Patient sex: M
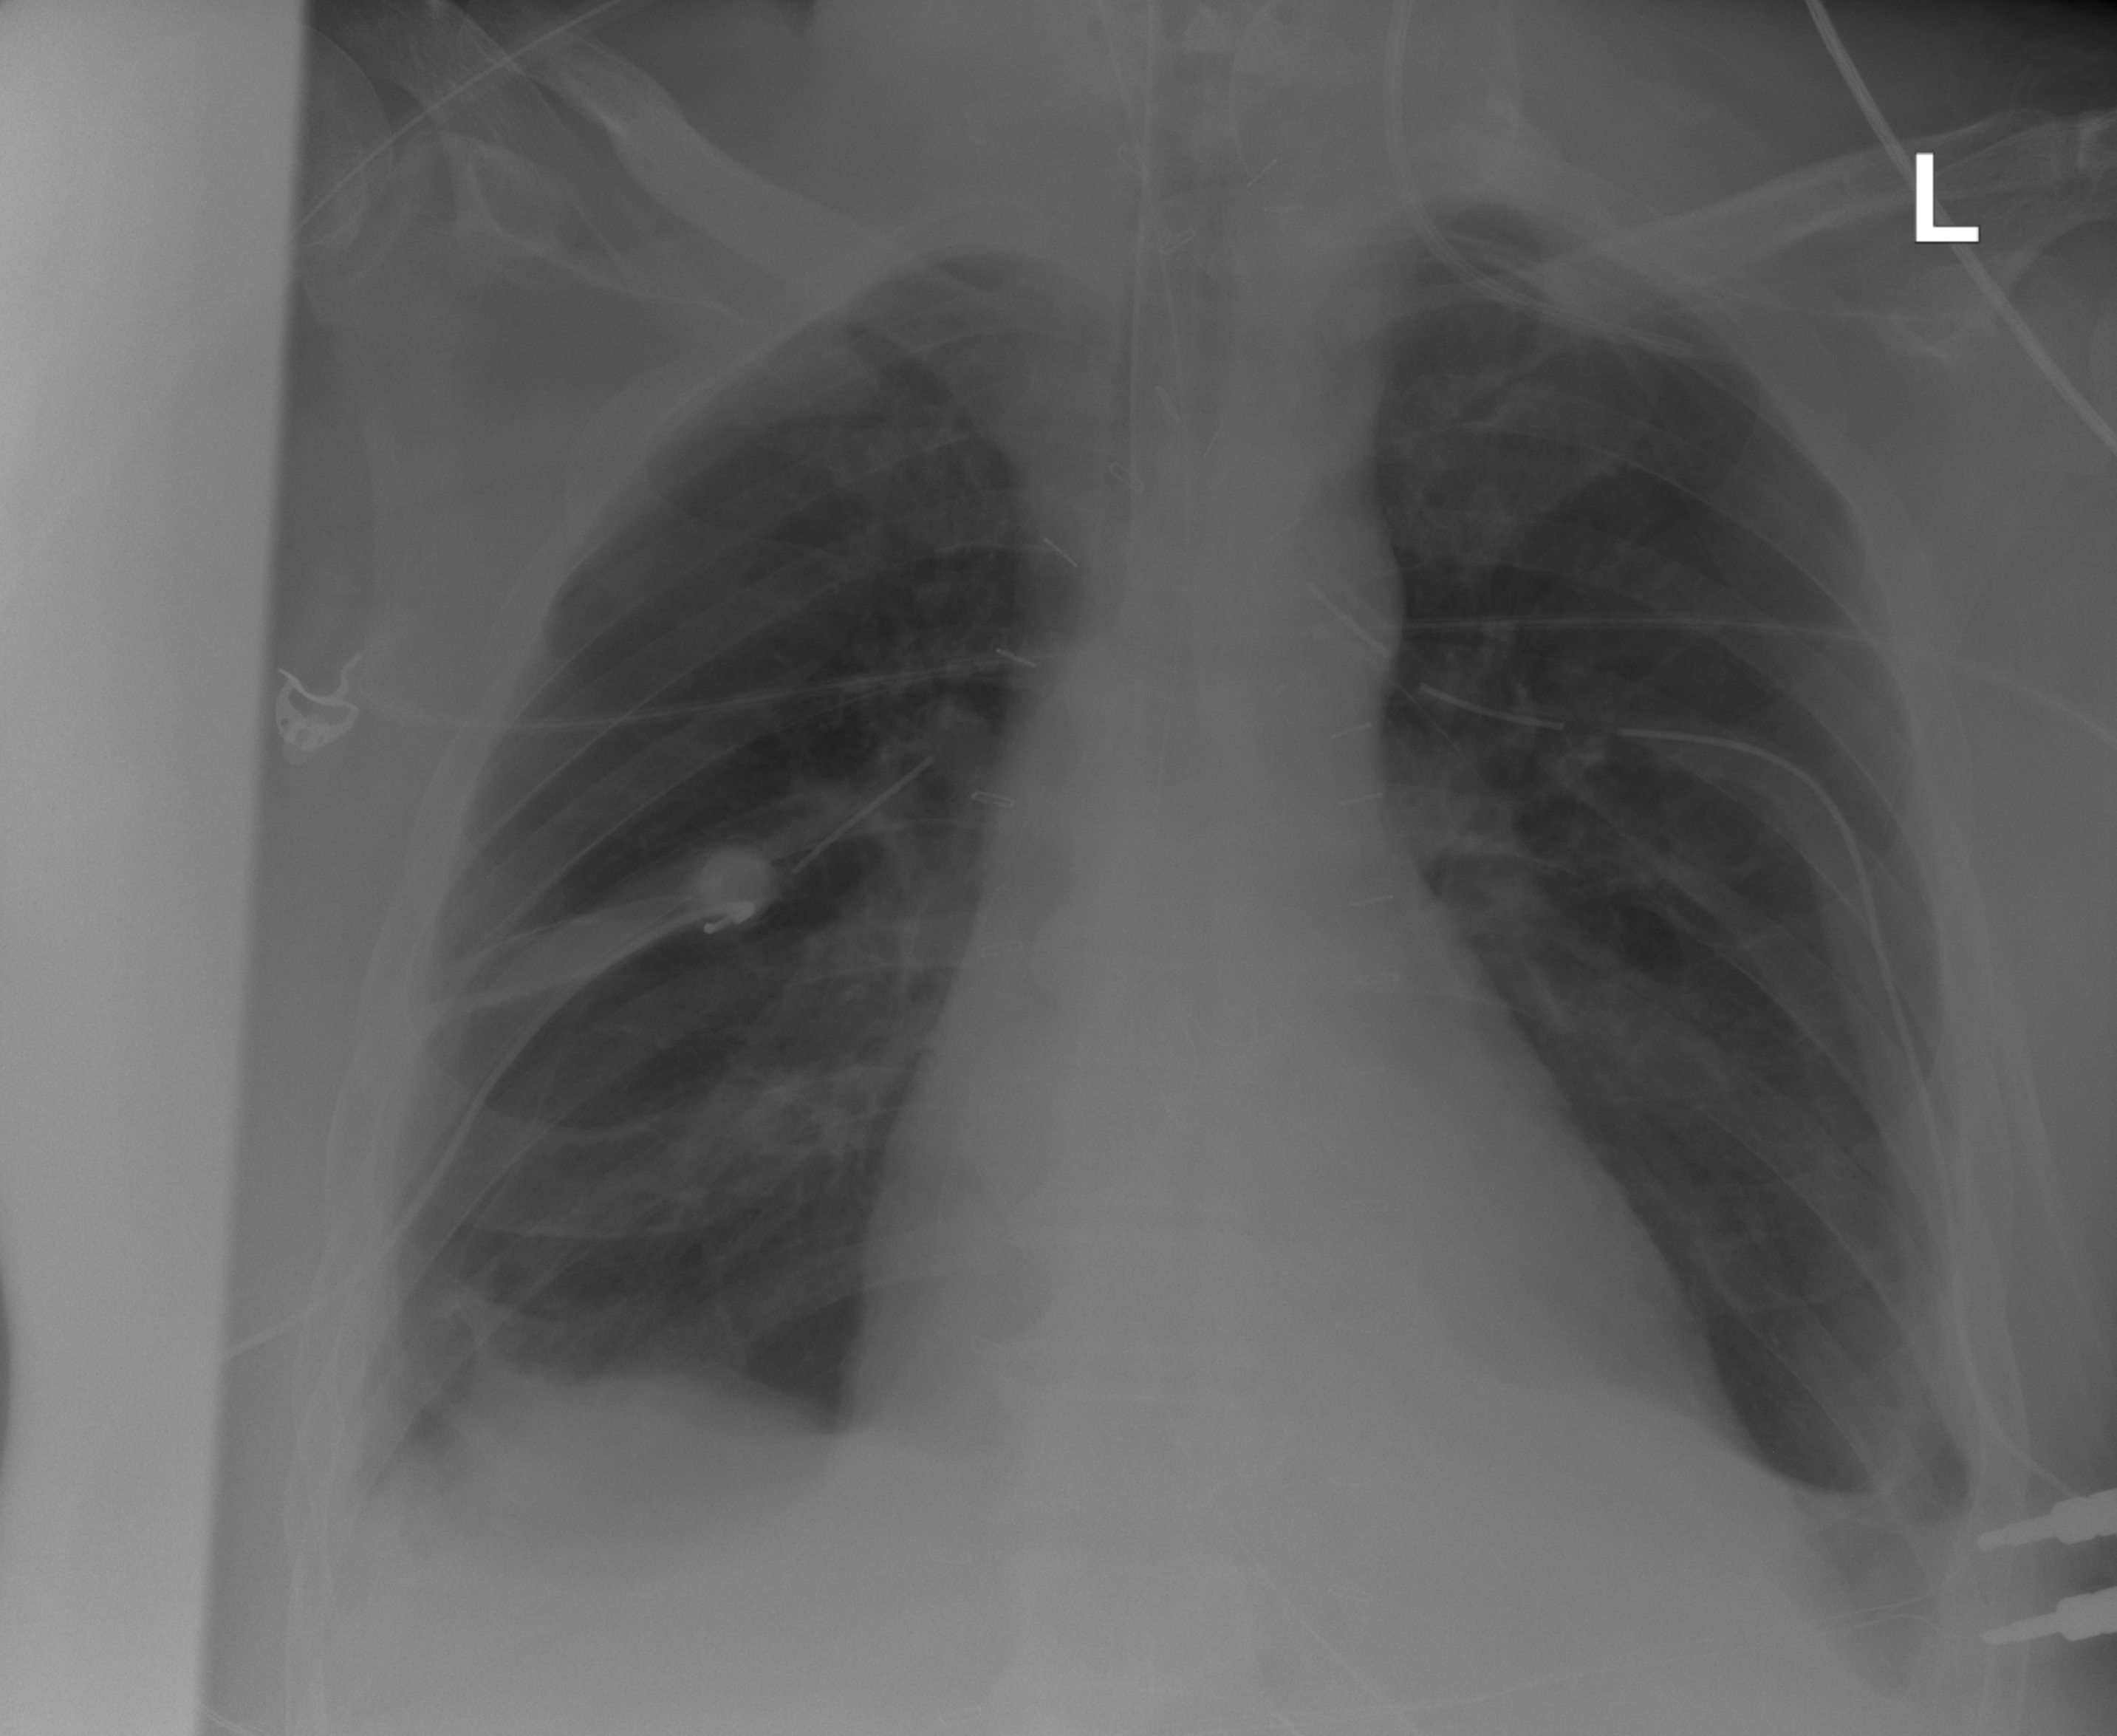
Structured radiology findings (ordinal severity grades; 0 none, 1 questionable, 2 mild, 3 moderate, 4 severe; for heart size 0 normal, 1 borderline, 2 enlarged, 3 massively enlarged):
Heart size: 2
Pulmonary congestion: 0
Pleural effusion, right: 2
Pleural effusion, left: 2
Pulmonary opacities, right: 0
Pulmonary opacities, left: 0
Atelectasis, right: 2
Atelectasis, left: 0